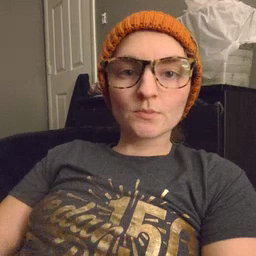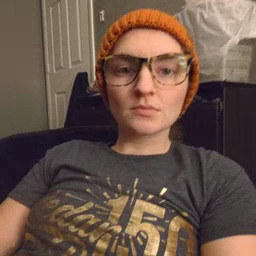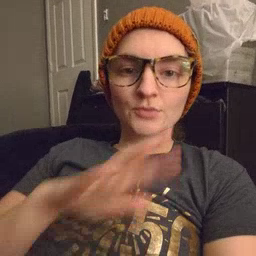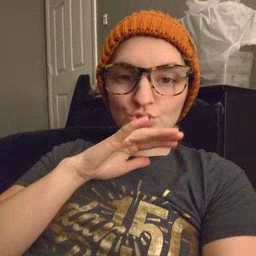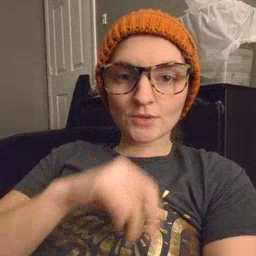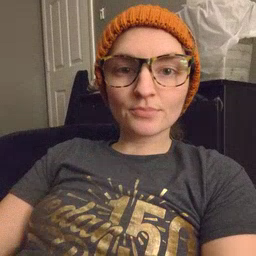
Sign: dirty